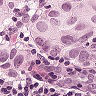
Metastatic tissue present: yes